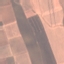
Land use / land cover: AnnualCrop